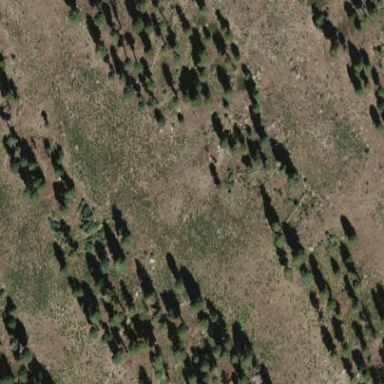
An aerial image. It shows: Forest with evergreen needle-leaved trees that produce timber and wood.